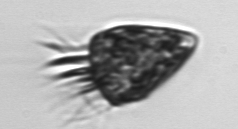
Label: Strombidium_morphotype2